Current action and preconditions to check: trajectory_clear

Your task: For each precondition in the list above, predict whether it will hold at this action.

Consider the current scene as observed from the mobile robot's camera, and analyze the predicted future states of all dynamic agents (e.g., people, animals, vehicles, or any moving entities) within the NEXT SECOND.

IMPORTANT: Only answer "very likely" if you are absolutely certain—based on strong, clear evidence—that a dynamic agent will violate the precondition in the predicted future state. Do NOT answer "very likely" for unlikely, ambiguous, or low-probability risks.

Ask yourself for each precondition: Is there a high probability, with clear and convincing evidence, that the predicted future states of any dynamic agent will interfere with the predicted future state of the currently executing action within the NEXT SECOND, causing that precondition to fail?

Assess the risk level based on these predictions. Use "likely" or "very likely" if motions create a clear risk of interference.

Use "neutral" or "improbable" if agents are nearby but their predicted paths are clearly diverging or non-conflicting.

Failure Risk Categories: "very improbable", "improbable", "neutral", "likely", "very likely"

Answer Format: Output ONLY the probability_of_failure value from these categories: "very improbable", "improbable", "neutral", "likely", "very likely"

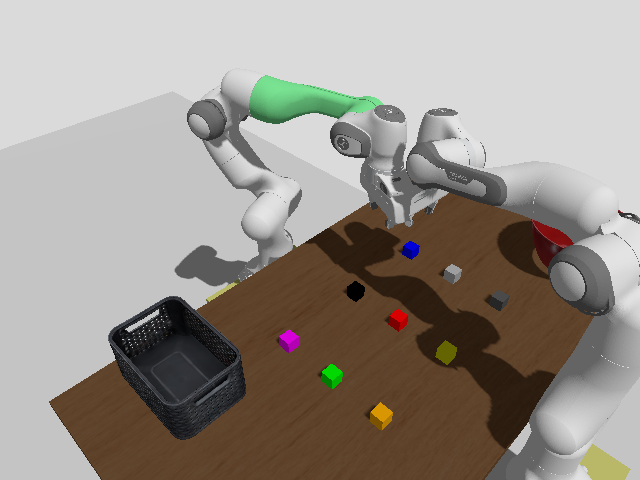

Answer: very likely